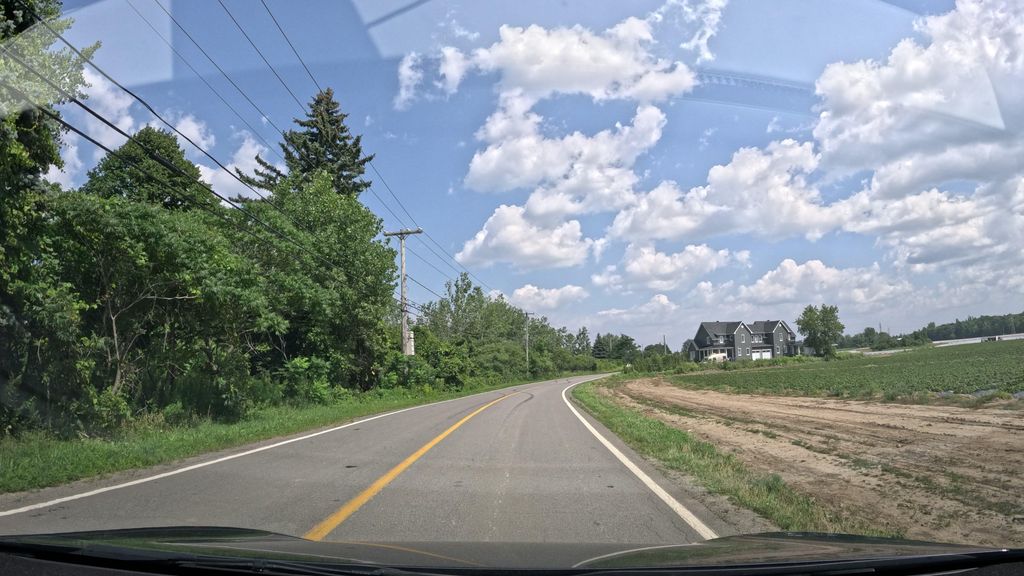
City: montreal